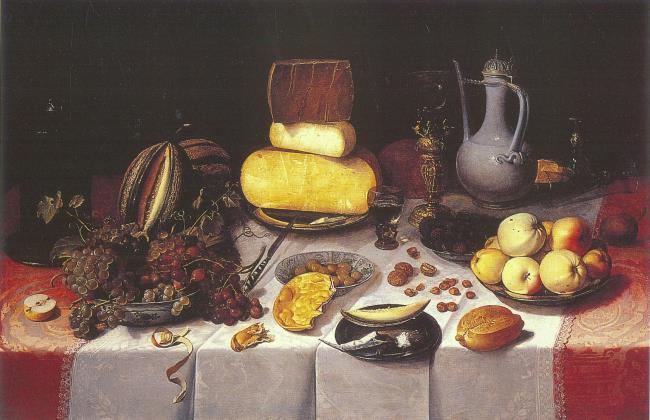
Title: Stilleven met kaas en fruit
Artist: Floris van Dijck
Earliest date: 1615
Latest date: 1616
Genre: painting
Keywords: still life, cheese, blackberry, apple, grape, olive, melon, plum, walnut (nut), hazelnut, bread, roemer, wine glass, knife, plate (general, dish), porcelain (visual work), ewer (vessel), glass holder, bottle, table carpet, damask tablecloth, pewter (metalwork)